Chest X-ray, AP view. Patient: 56 years old, sex F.
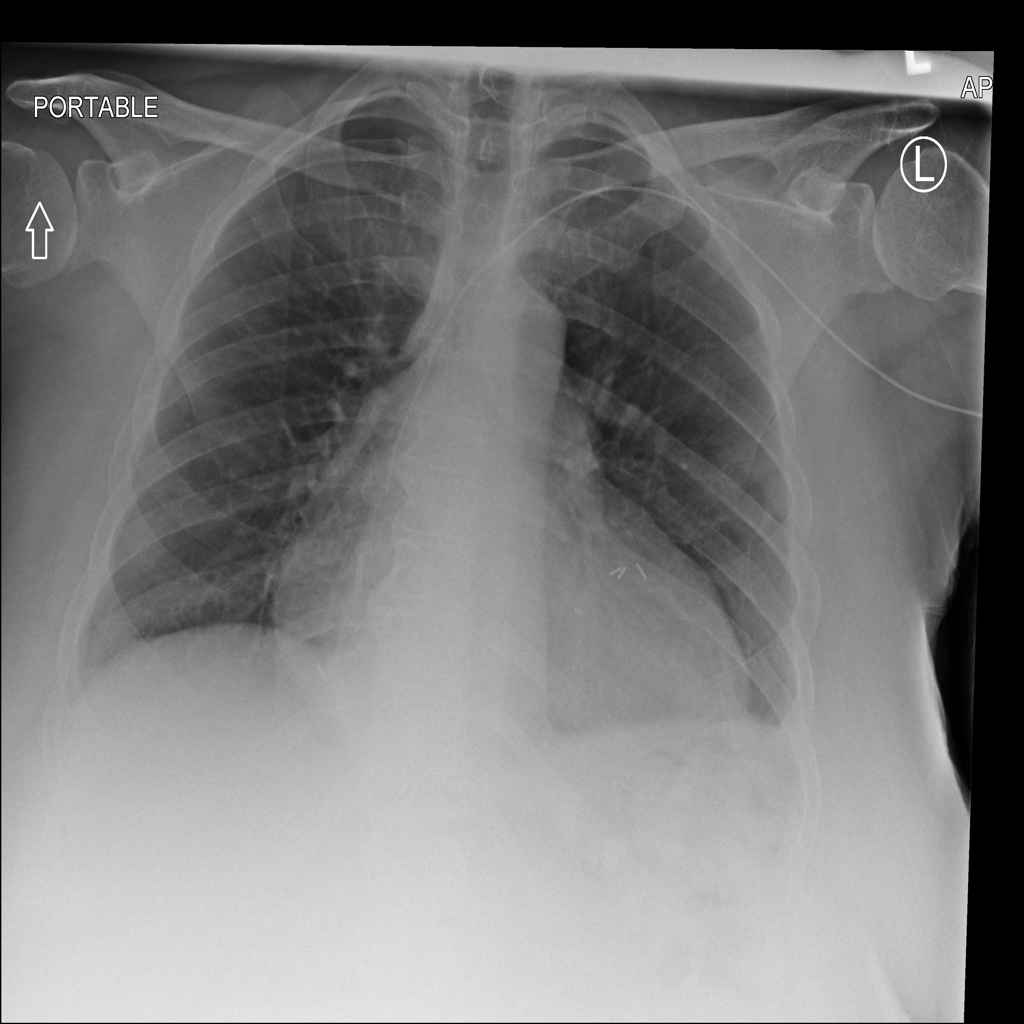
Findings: Cardiomegaly